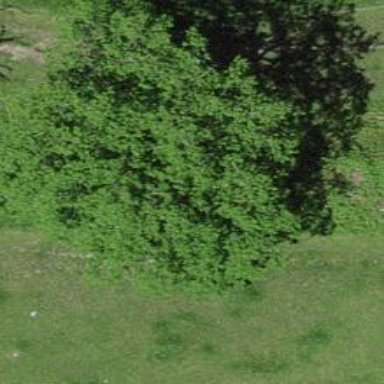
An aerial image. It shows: Row of trees in natural setting.